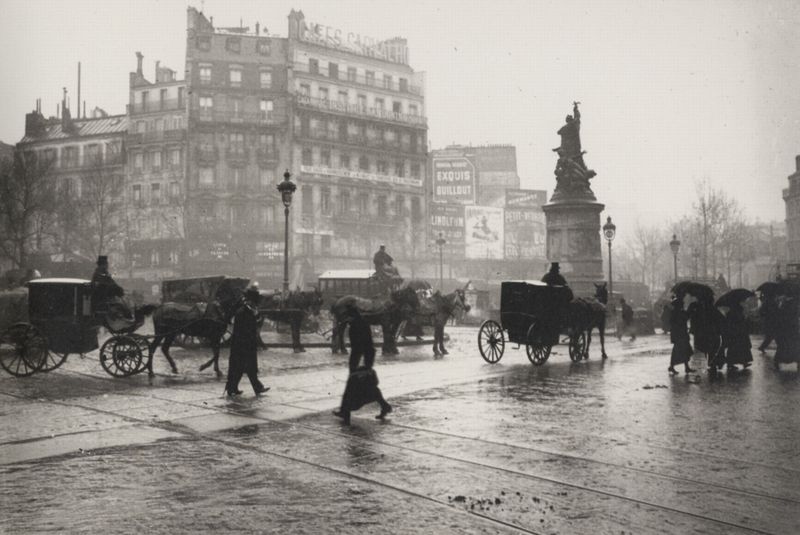
Titel: Place Clichy, von der Rue d'Amsterdam aus aufgenommen
Künstler: Francois Emile Zola
Schlagwörter: baum, dunkel, himmel, weiß, bäume, frauen, menschen, stadt, fenster, frankreich, fussgänger, grau, hut, lampen, laterne, laternen, licht, männer, paris, schwarz, starsse, strasse, gebäude, haus, regenschirm, schirm, wolke, menge, meschen, mensch, sockel, häuser, nass, spiegelung, brücke, figur, traurig, kamine, pferd, pferde, reiter, räder, skulptur, statue, balkon, düster, fassade, fassaden, passanten, pflaster, nebel, kahl, herbst, winter, droschke, kutsche, kutschen, platz, werbung, rad, wagen, regentag, krieg, wetter, zerstörung, crowd, hat, lamp, men, people, white, women, black, dresses, figures, gray, grey, old, windows, woman, stimmung, warten, tor, foto, fotografie, regen, berlin, denkmal, asphalt, gehweg, pavement, police, regenschirme, schirme, plakat, kutscher, reklame, tasche, ausstellung, statuen, hellgrau, horses, man, tree, building, house, houses, roof, street, trees, schienen, spaziergänger, autumn, light, road, taschen, black and white, fotographie, gebäuse, animals, hats, walking, fall, monument, photo, sculpture, wet, standbild, bridge, town, victorian, outside, person, amsterdam, bourgeoisie, city, crowded, lamps, lantern, lanterns, latern, lights, street light, plakate, häuserzeile, strassenlaterne, cart, square, buildings, place, vertical, walk, hochhaus, nässe, großstadt, droschken, rain, weather, kutschbock, gra, signs, streets, tram, trolley, war, carriage, horse, wagon, outdoors, walkers, chimneys, cityscape, cold, sidewalk, top hat, urban, regenwetter, anzeige, fog, satdt, wolekn, foggy, raining, rainy, pedestal, hors, fotograf, trauerzug, boulevards, photograph, photography, photographie, umbrella, wheel, arhcitektur, luftfeuchtigkeit, cariage, carriages, coach, coaches, gaslaternen, hat', horsecarriages, laterna, laternas, schhwarz, streetlights, tall, umbrellas, industrial, werbetafel, rail, wheels, historic, zylinder, ride, lampost, streetlamps, busy, london, morning, tracks, post, carts, pedestrians, bourgeois, bildings, momentaufnahme, street lamp, advertisement, driver, horse and buggy, lightpost, light pole, apartments, statur, waggon, hurry, sattd, transportation, pedestrian, aktenkoffer, charriot, adverts, irban, republique, tra, bobbies, carrigages, nstadt, drivers, hrose, billboards, gebäube, umbrelas, umrellas, exquis, 혁명, 20c, 산업, 발전, 기계, 문명, 자유, streetlamop, buggies, destroyed building